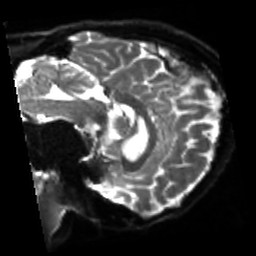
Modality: sbref
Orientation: sagittal
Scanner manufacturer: siemens
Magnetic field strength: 3 T
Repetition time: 4 s
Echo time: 0.0594 s